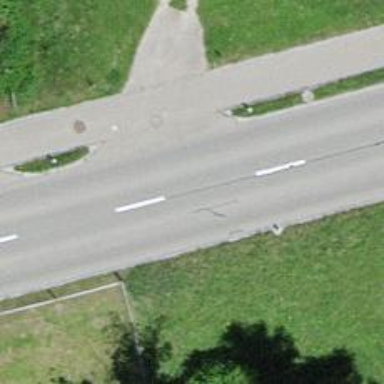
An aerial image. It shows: Asphalt road designated as primary highway with separate sidewalks and cycle paths.